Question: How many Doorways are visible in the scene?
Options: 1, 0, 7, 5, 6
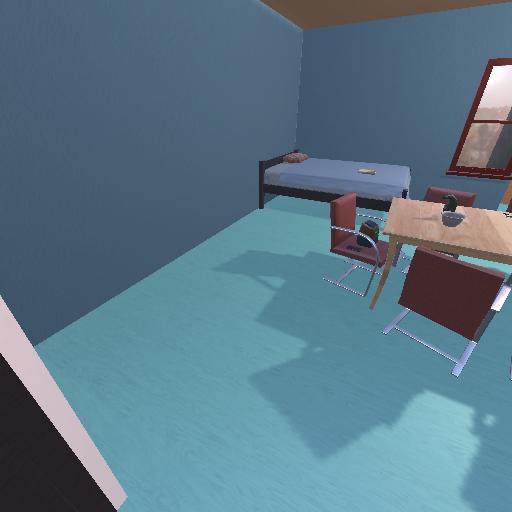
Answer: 1